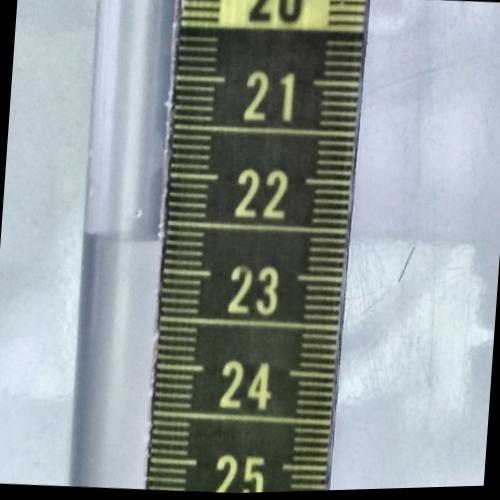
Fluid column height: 22.7 cm